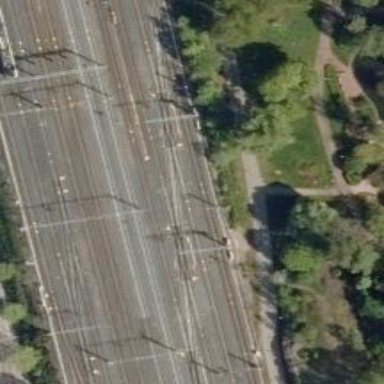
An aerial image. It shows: Railway with continuous electrified contact line.